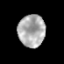
Tissue: prostate
Cell type: Epithelial cells
Senescence score: 0.2706
Nuclear area (px): 851
Mean DAPI intensity: 172.749